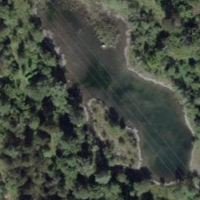
EUNIS habitat code: 44
Species observed at this site:
Trichius fasciatus
Boloria selene
Metcalfa pruinosa
Aphantopus hyperantus
Phalangium opilio
Eriocampa ovata
Argynnis paphia
Maniola jurtina
Fabriciana niobe
Brenthis ino
Ischnura elegans
Hemaris fuciformis
Berberis vulgaris
Taxus baccata
Lasiocampa quercus
Euplagia quadripunctaria
Cassida rubiginosa
Hesperia comma
Timandra comae
Podarcis muralis
Anas platyrhynchos
Brenthis daphne
Minois dryas
Milesia crabroniformis
Aporia crataegi
Sphex funerarius
Orthetrum coerulescens
Pyrgus malvoides
Fabriciana adippe
Sympetrum sanguineum